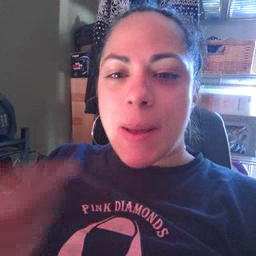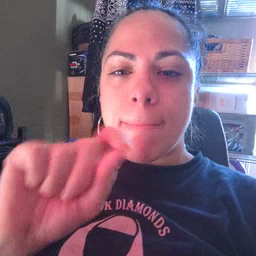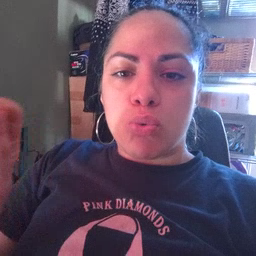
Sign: pencil